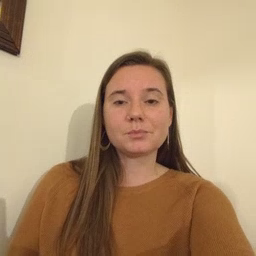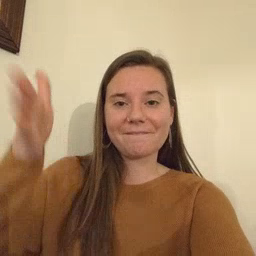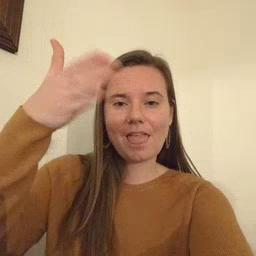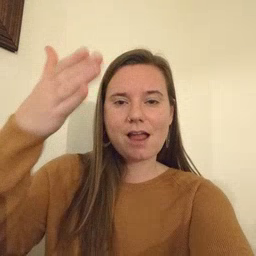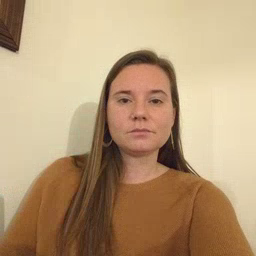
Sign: flag